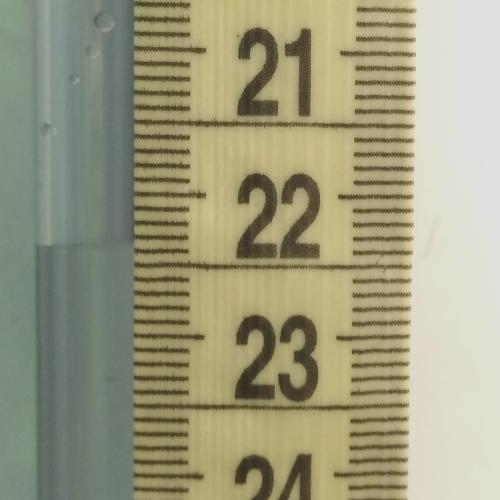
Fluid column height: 22.4 cm